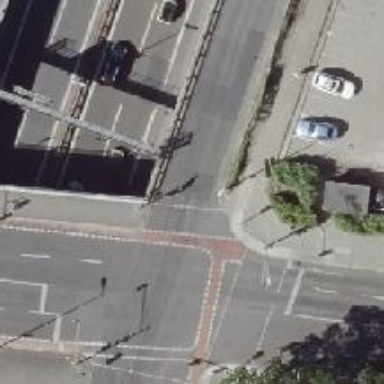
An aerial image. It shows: Asphalt footway on bridge with traffic island.